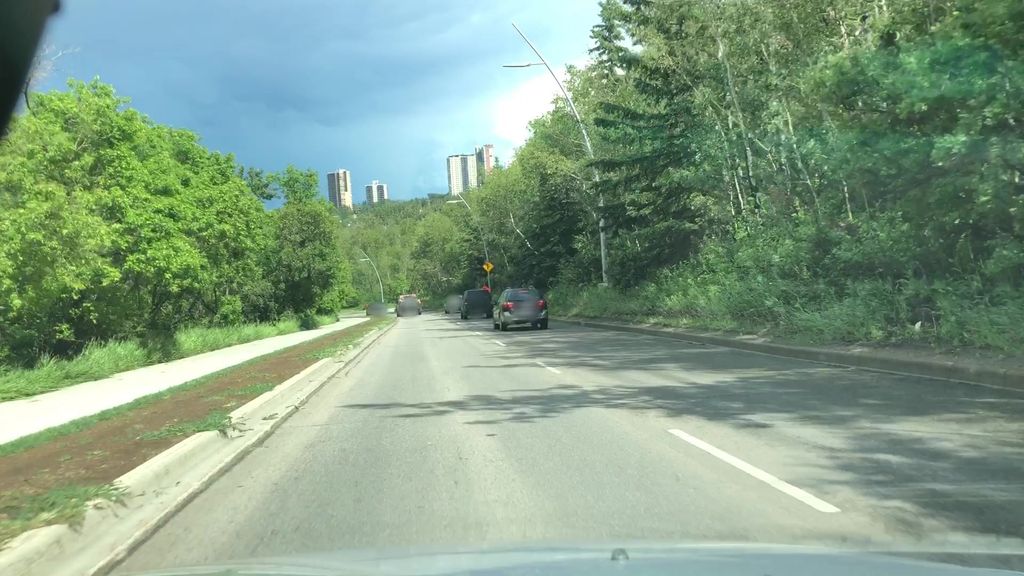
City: edmonton